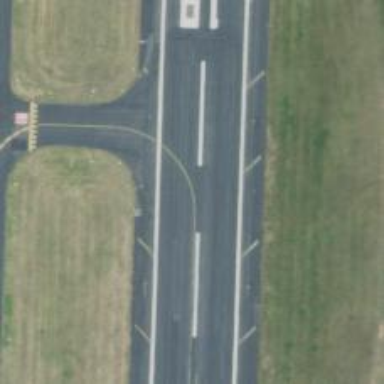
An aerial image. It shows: Image of taxiway at airport.